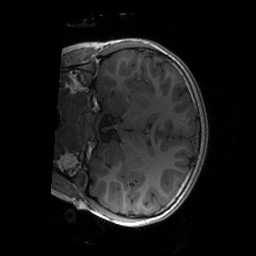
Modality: T1w
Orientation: coronal
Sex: female
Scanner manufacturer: siemens
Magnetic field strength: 3 T
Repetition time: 1.9 s
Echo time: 0.00243 s